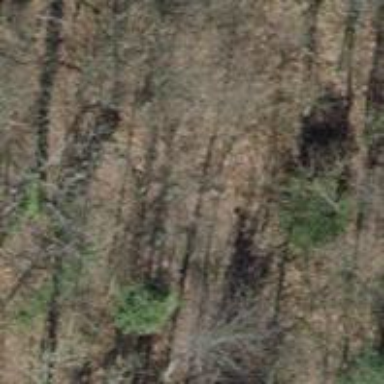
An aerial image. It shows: Brown bench.